Field crop: maize
Growth stage: 2
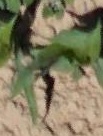
Species: maize